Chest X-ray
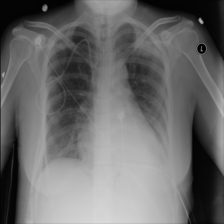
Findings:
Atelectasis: negative
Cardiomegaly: negative
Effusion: negative
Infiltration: negative
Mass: positive
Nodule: negative
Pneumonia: negative
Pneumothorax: positive
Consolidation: positive
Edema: negative
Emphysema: negative
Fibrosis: negative
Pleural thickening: negative
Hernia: negative